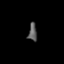
Tissue: lung
Cell type: Epithelial cells
Senescence score: 0.2291
Nuclear area (px): 146
Mean DAPI intensity: 91.541